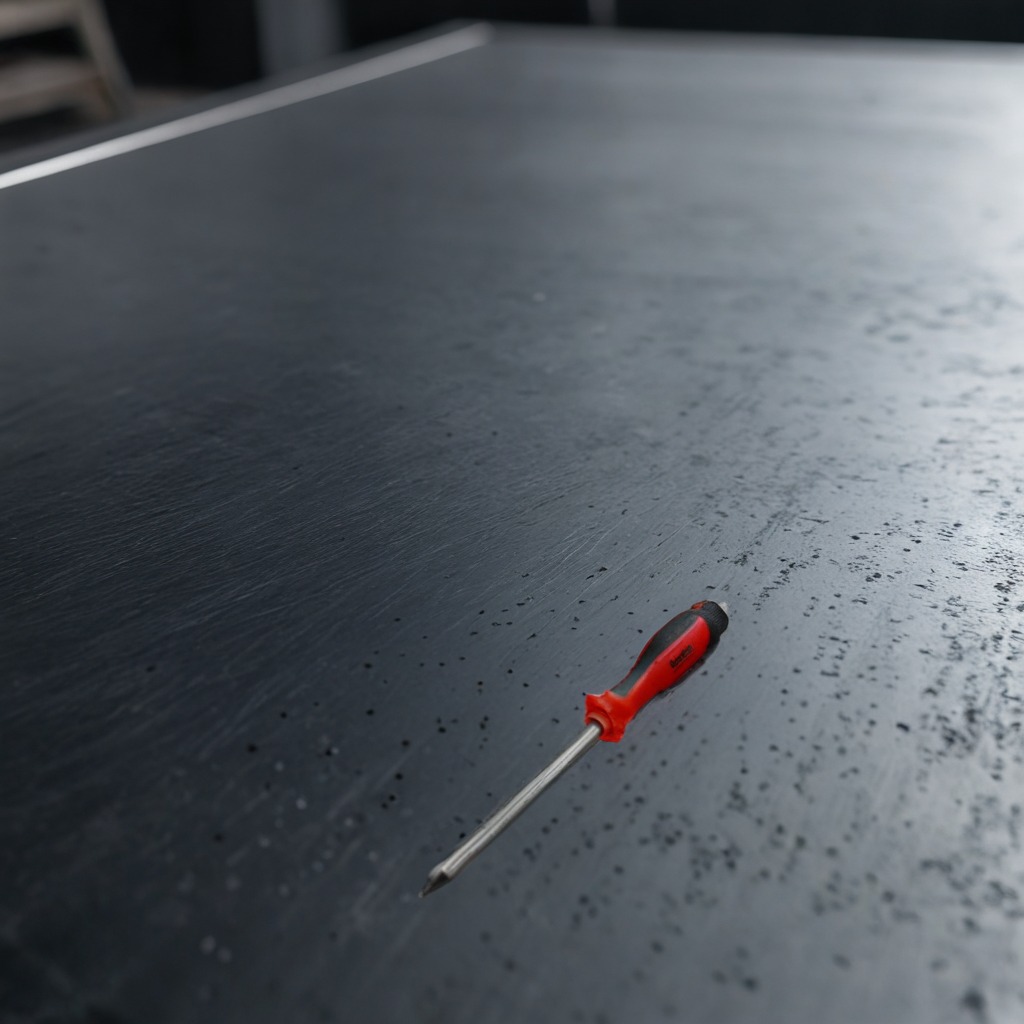
A screwdriver is lying on a cold steel table in a mining workshop gritty textures.